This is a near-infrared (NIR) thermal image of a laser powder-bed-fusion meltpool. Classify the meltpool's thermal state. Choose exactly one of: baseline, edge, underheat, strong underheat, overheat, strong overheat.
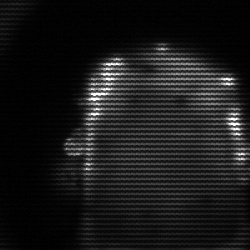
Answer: baseline